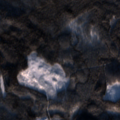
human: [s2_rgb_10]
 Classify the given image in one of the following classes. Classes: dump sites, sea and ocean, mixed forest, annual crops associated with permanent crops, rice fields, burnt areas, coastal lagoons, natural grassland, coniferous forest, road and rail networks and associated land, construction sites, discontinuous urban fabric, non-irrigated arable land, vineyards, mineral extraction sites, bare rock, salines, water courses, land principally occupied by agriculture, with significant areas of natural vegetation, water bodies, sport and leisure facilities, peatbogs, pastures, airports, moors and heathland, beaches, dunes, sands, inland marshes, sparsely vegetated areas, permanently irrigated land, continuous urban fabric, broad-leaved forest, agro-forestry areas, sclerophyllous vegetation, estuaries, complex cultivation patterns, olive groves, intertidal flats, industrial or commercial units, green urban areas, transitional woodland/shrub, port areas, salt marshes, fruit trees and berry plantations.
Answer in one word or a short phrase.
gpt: coniferous forest, mixed forest